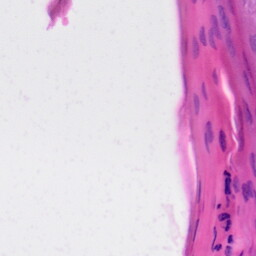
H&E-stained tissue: Skin